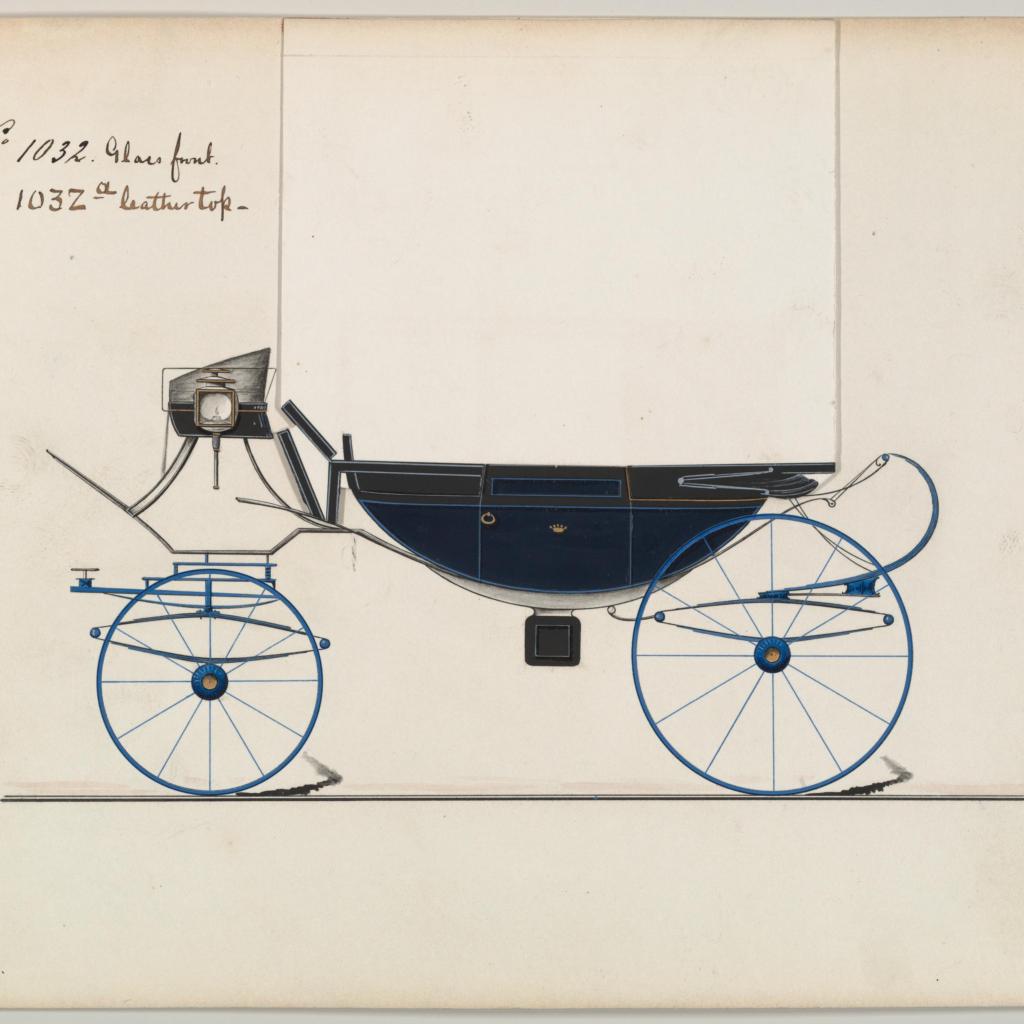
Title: Design for Landau, no. 1032
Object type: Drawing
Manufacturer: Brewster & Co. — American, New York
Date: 1850–70
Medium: Pen and black ink, watercolor and gouache with gum arabic
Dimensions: sheet: 7 3/16 x 9 7/8 in. (18.3 x 25.1 cm)
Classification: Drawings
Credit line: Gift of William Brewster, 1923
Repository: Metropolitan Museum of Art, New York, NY